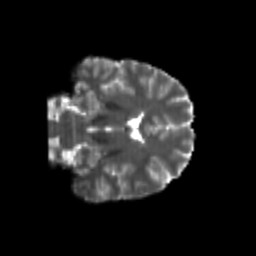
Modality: T2w
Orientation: coronal
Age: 21
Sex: female
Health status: healthy
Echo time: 0.074 s